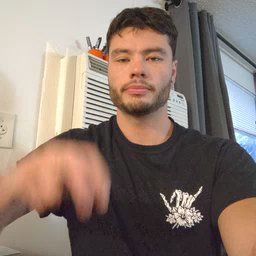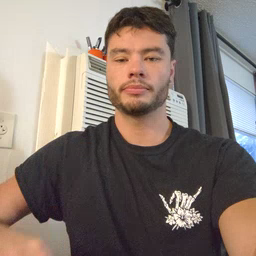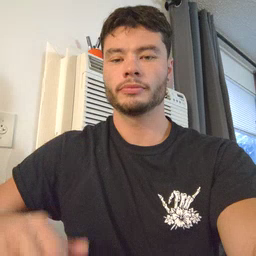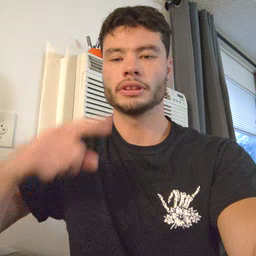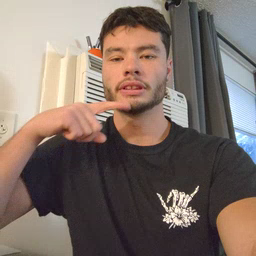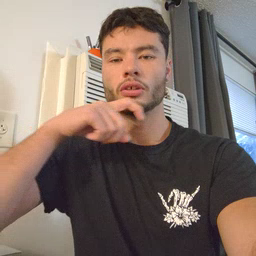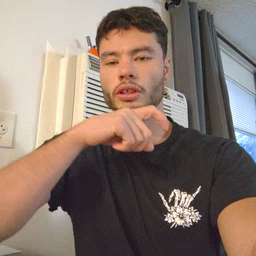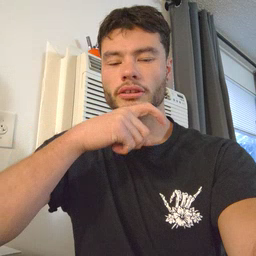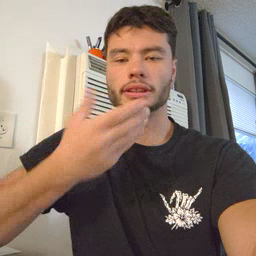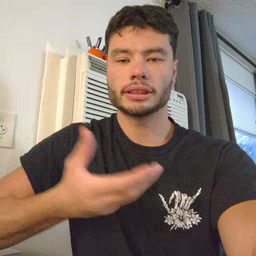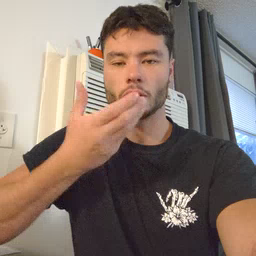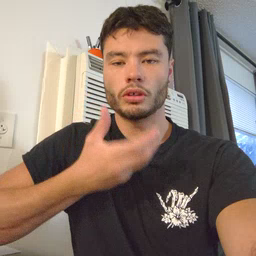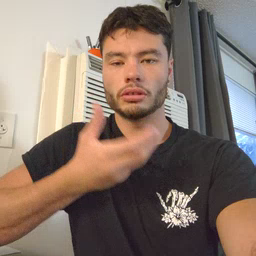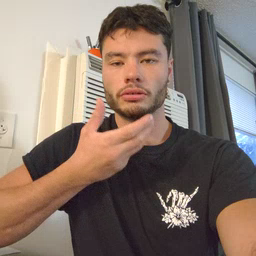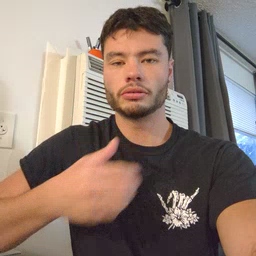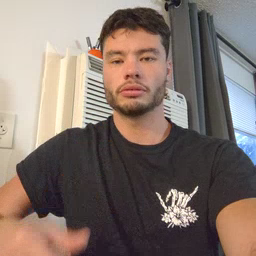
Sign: cereal